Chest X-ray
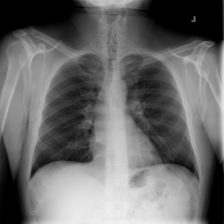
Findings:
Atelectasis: negative
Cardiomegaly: negative
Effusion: negative
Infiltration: negative
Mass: negative
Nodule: negative
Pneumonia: negative
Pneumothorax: negative
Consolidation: negative
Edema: negative
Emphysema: negative
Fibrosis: negative
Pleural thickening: negative
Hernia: negative